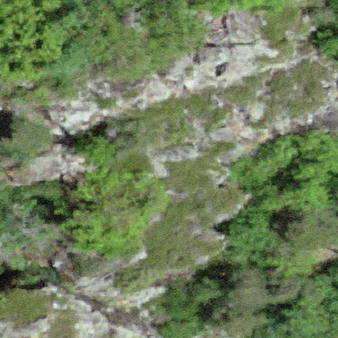
Label: other